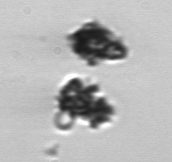
Label: Thalassiosira_TAG_external_detritus